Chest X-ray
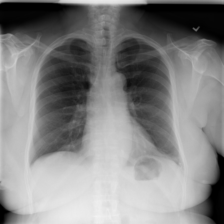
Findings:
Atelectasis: negative
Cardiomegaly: negative
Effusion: negative
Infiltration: negative
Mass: negative
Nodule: negative
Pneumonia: negative
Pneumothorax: negative
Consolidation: negative
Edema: negative
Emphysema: negative
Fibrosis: negative
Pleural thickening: negative
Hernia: negative